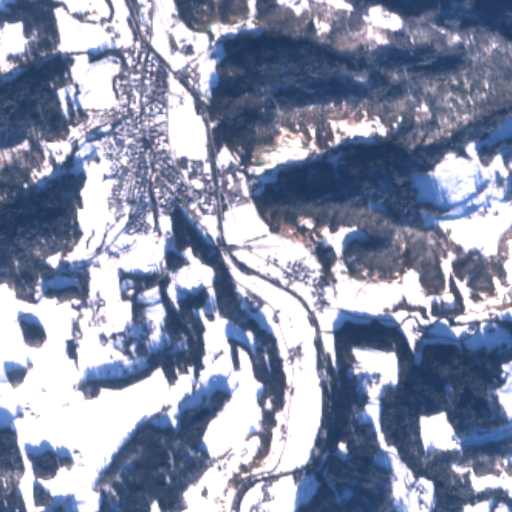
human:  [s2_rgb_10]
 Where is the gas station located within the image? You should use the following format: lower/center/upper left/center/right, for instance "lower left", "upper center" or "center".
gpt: The gas station is located in the center of the image.
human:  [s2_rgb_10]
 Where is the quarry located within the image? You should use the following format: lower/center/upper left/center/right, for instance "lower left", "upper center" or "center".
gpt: The quarry is located in the lower left of the image.
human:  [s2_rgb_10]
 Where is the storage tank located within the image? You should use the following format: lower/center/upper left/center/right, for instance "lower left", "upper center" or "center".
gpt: The storage tank is located in the upper left of the image.
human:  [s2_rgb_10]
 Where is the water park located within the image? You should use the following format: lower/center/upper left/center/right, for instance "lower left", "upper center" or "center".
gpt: The water park is located in the upper left of the image.
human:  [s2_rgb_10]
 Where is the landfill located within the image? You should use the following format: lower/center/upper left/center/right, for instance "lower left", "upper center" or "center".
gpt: There is no landfill in the image.